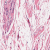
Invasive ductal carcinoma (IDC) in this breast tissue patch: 0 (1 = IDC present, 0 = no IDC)